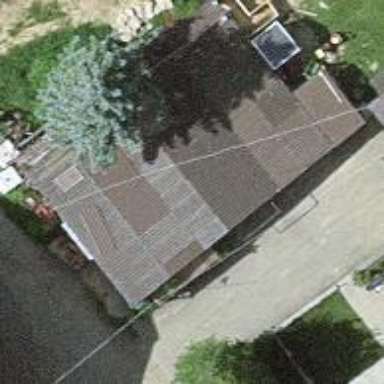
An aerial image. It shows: Garage.